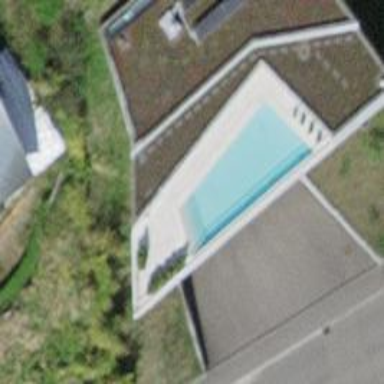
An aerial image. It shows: Swimming pool located in leisure land.